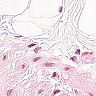
Metastatic tissue present: no